Question: In my facelet, I have one selectOneMenu where I want to apply filter. Filter is working as expected. The only problem is that the width of the filter is not matching the parent.
Below is what I did in my facelet:
'''
<p:selectOneMenu id="state" filter="true"
filterMatchMode="startsWith"
value="#{manageEmployeeInfoBean.selectedState}">
<f:selectItem itemLabel="Select One" itemValue=""
noSelectionOption="true" />
<f:selectItems
value="#{manageEmployeeInfoBean.availableStates}"
var="aState" itemLabel="#{aState}"
itemValue="#{aState}" />
</p:selectOneMenu>
'''
Here is the screenshot:

As you can see, it looks very odd. How to set the width of the filter as per the parent one?
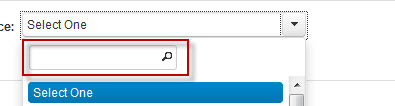
Answer: Add this in your css file
'''
.ui-selectonemenu-filter-container {
width: 98% !important;
}
'''
or 100% if you don't want any padding